Question: It's a question about Android layouts. Here's what I want to get:

Dark-gray is a LinearLayout. Orange is layout X and then Green is a FrameLayout. I need to put Green outside its parent - layout X. The layout hierarchy described can't be changed. The only option is layout X - it could be whatever you want.
Any ideas?
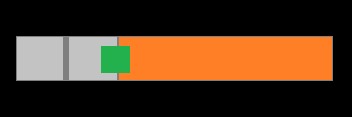
Answer: You can't put the Green part in Layout X, because it can not be drawn outside its parents.
So, you should implements a RelativeLayout or FrameLayout (root Layout) as the parents of all of these Views.
And Put the Green View as the childView of the root Layout.
'''
<?xml version="1.0" encoding="utf-8"?>
<RelativeLayout xmlns:android="http://schemas.android.com/apk/res/android"
android:id="@+id/layout_root"
android:layout_width="fill_parent"
android:layout_height="200dp"
android:orientation="vertical" >
<LinearLayout
android:id="@+id/layout_dark_grey"
android:layout_width="100dp"
android:layout_height="match_parent"
android:orientation="vertical" >
</LinearLayout>
<LinearLayout
android:id="@+id/layout_orange"
android:layout_width="match_parent"
android:layout_height="match_parent"
android:layout_toRightOf="@id/layout_dark_grey"
android:orientation="vertical" >
</LinearLayout>
<RelativeLayout
android:id="@+id/layout_green"
android:layout_width="100dp"
android:layout_height="100dp"
android:layout_centerVertical="true"
android:layout_toLeftOf="300dp" >
</RelativeLayout>
</RelativeLayout>
'''